Field crop: maize
Growth stage: 2
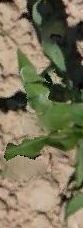
Species: maize